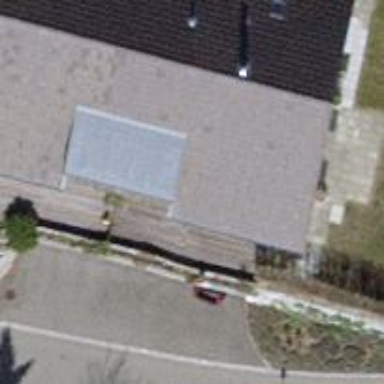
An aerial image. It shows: Semi-detached house.